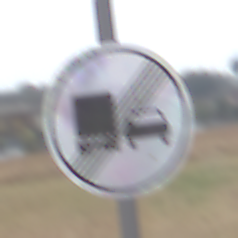
Verkehrszeichen: EndeUeberholverbotKraftfahrzeuge
Umgebung: Outdoor, Suburban
Tageszeit: Midday
Wetter: Overcast
Licht: Natural
Jahreszeit: NotSpecified
Kontrast: LowContrast